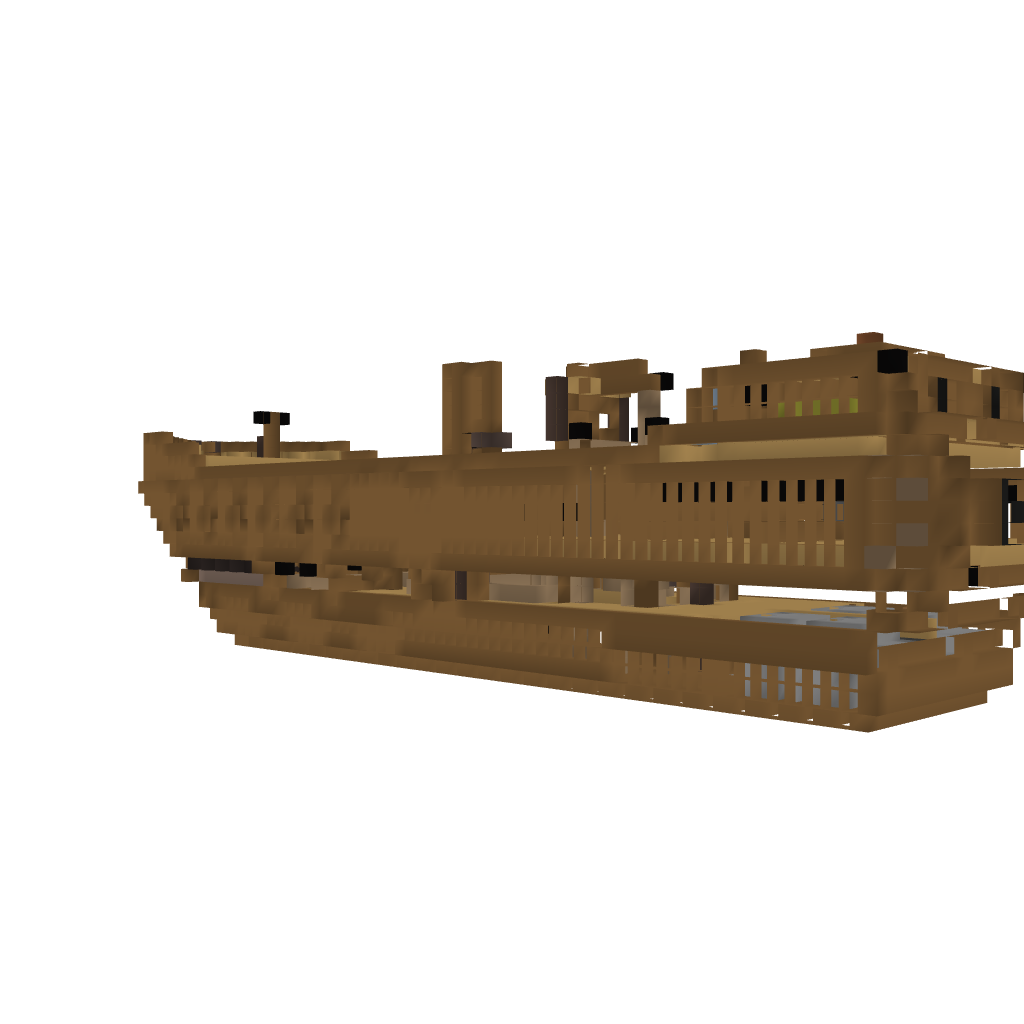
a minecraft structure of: Ship with cannons (fix)